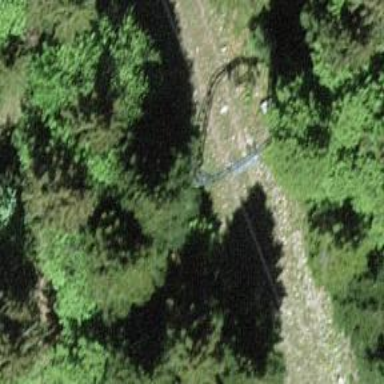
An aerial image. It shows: Pylon used for aerialway.